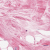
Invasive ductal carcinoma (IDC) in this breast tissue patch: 0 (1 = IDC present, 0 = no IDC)